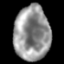
Tissue: lung
Cell type: Epithelial cells
Senescence score: 0.177
Nuclear area (px): 1919
Mean DAPI intensity: 147.626